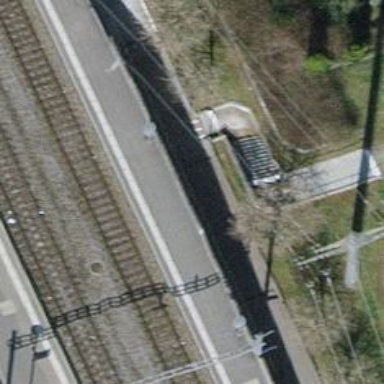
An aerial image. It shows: Retaining wall.